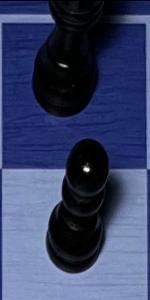
Label: Pawn_Black